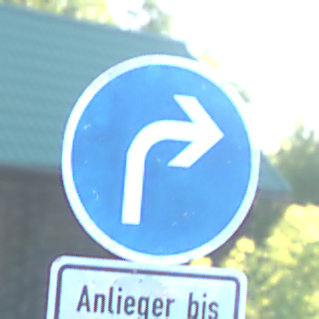
Verkehrszeichen: VorgeschriebeneFahrtrichtungRechts
Zusatzzeichen unten: SonstigeFahrzeugePersonengruppenFrei3
Umgebung: Outdoor, Nature
Tageszeit: MorningAfternoon
Wetter: Clear
Licht: Natural
Jahreszeit: NotSpecified
Kontrast: HighContrast